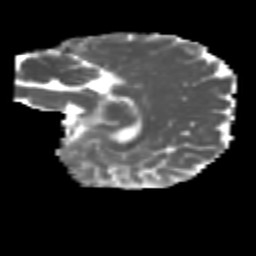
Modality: MD
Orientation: sagittal
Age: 8
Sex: female
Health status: healthy